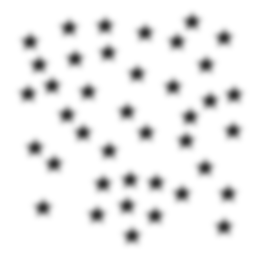
Squares: 0
Triangles: 0
Stars: 40
Total shapes: 40